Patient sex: M
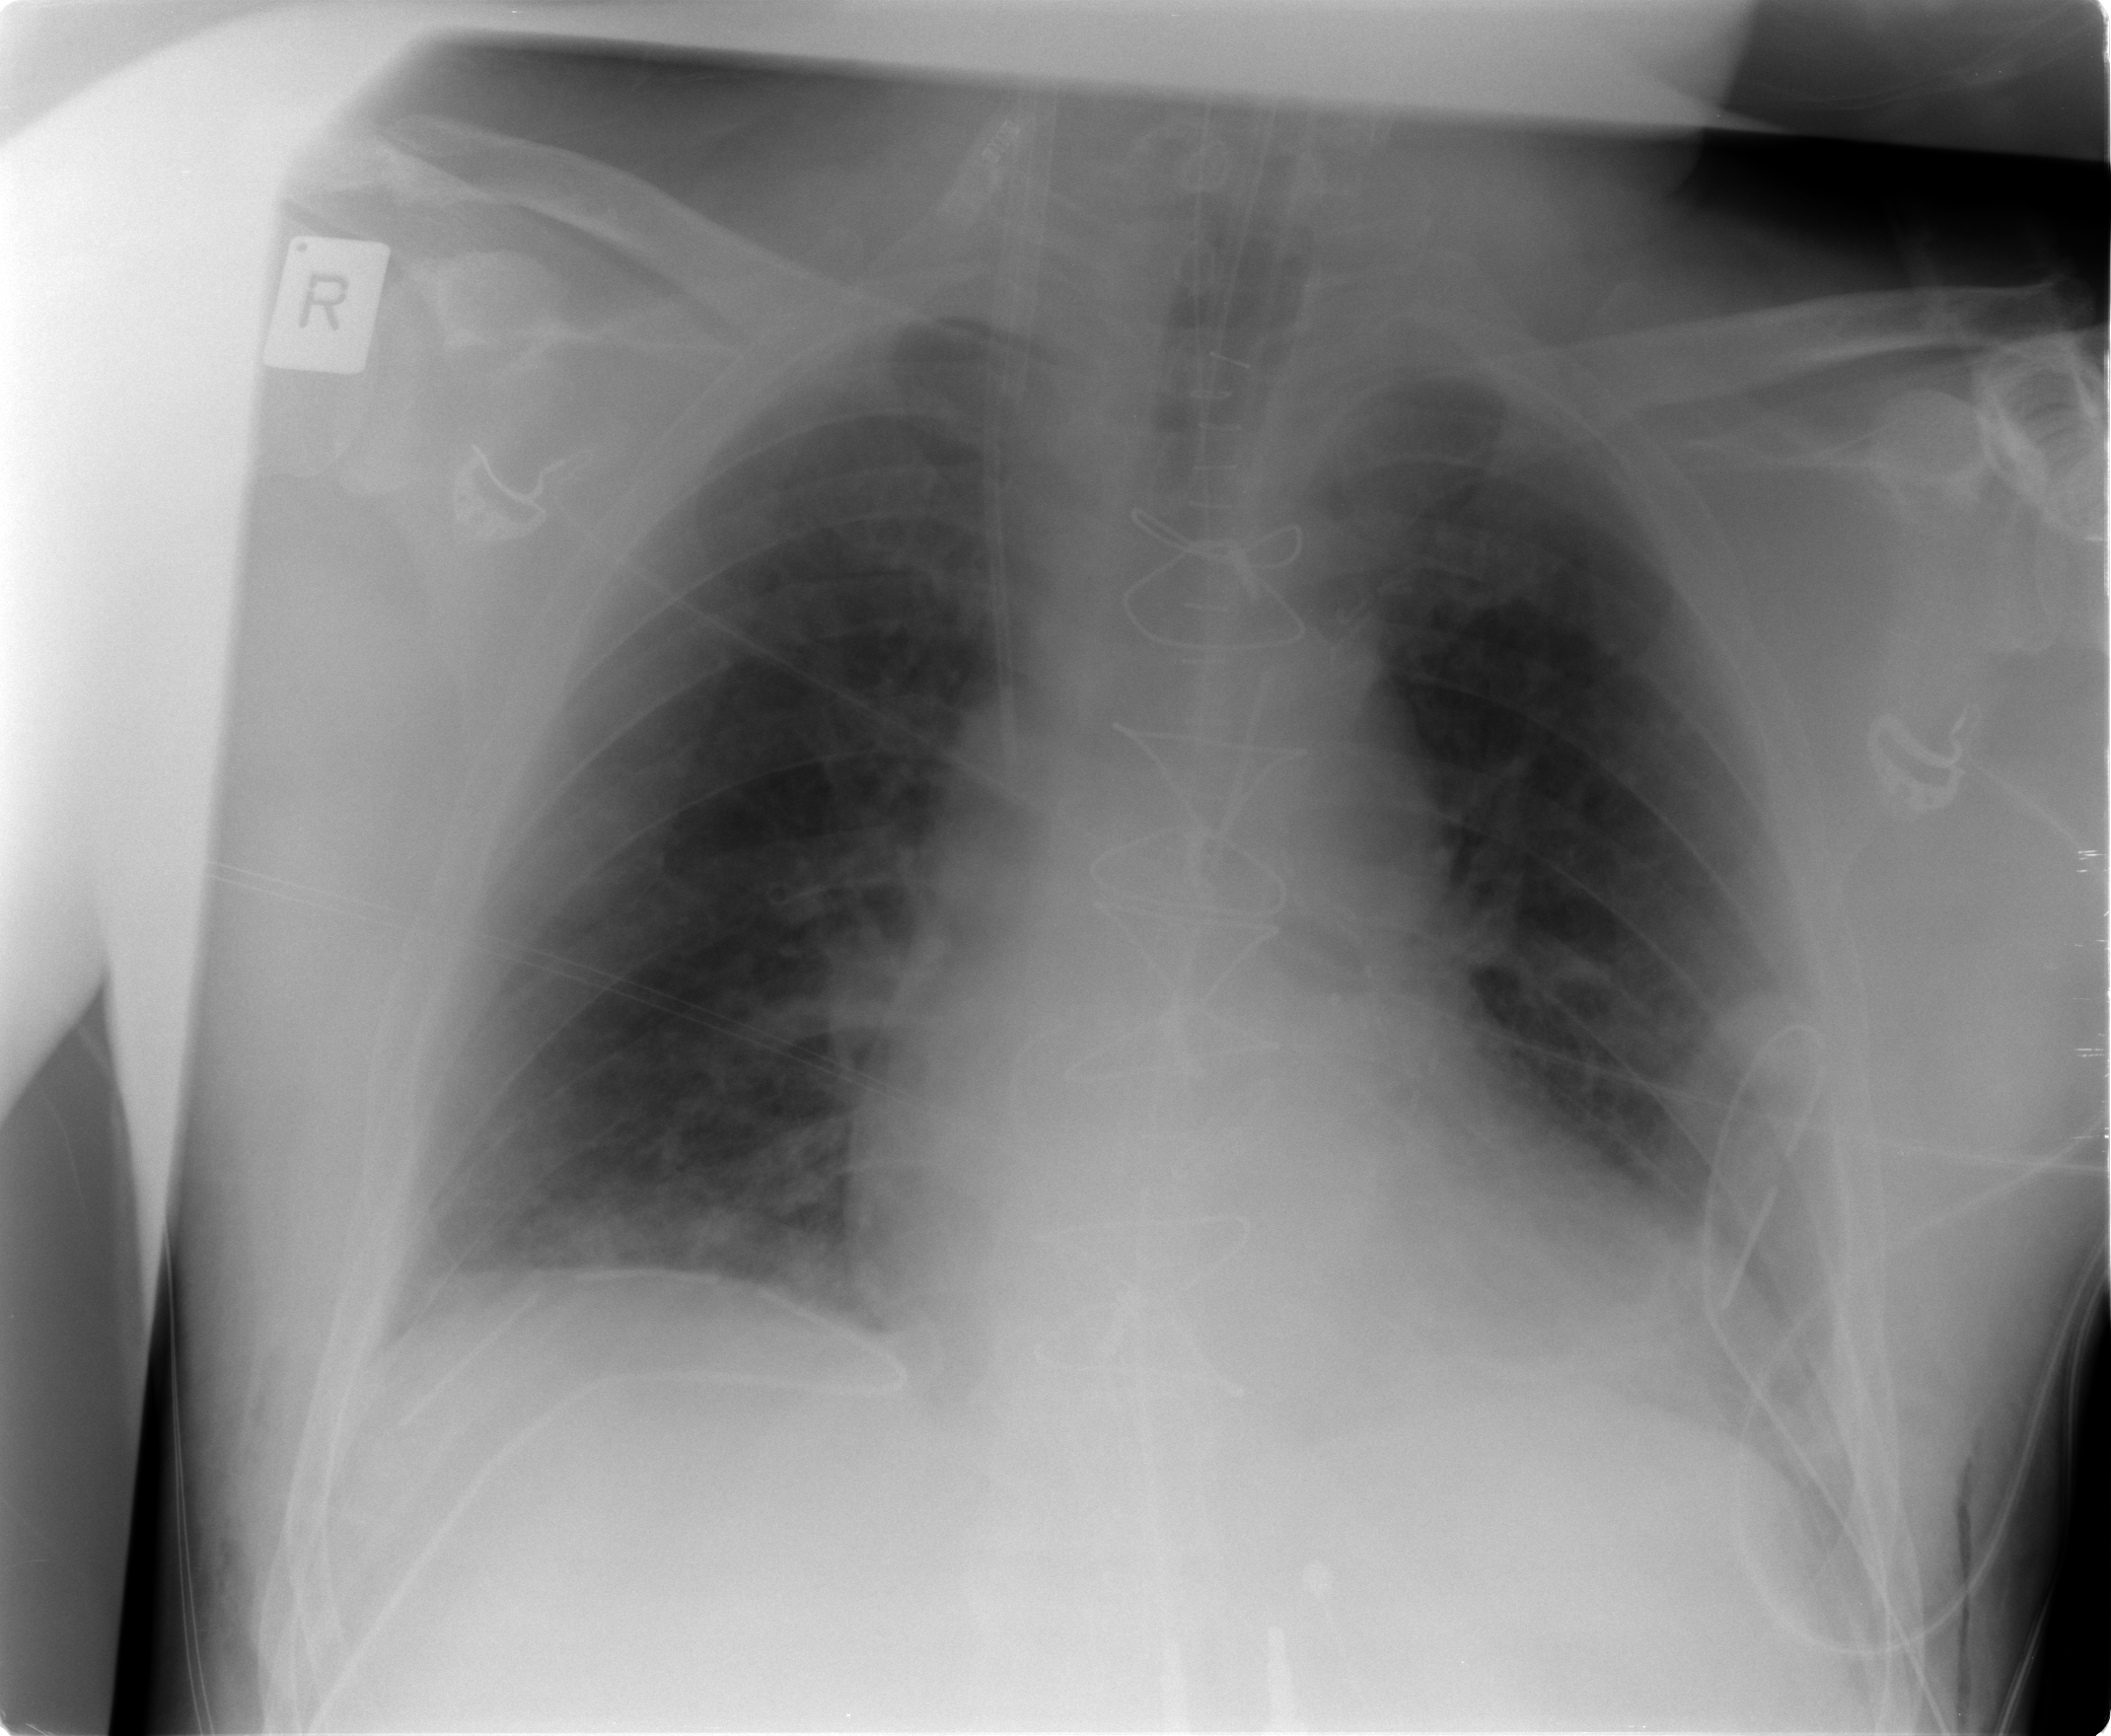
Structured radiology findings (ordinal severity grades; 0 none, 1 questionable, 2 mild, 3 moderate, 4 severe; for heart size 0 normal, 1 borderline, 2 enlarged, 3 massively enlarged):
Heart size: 0
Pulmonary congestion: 2
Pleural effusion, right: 0
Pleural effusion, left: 2
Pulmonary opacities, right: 0
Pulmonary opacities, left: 0
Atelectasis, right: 2
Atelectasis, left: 2